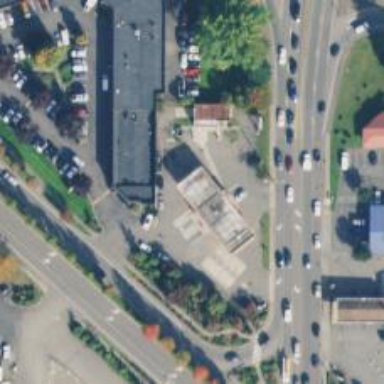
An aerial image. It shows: Convenience shop.